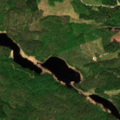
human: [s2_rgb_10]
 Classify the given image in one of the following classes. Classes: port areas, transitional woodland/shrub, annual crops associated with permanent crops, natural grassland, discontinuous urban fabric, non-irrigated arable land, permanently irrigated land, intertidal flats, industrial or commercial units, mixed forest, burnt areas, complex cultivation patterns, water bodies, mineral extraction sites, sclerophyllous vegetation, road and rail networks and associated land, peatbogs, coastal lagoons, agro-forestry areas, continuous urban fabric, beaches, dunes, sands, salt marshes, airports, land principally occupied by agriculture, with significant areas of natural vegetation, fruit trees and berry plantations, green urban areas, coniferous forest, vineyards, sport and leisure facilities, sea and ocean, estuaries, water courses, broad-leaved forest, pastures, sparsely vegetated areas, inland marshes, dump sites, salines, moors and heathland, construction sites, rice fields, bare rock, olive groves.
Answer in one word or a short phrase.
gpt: coniferous forest, mixed forest